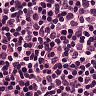
Metastatic tissue present: no